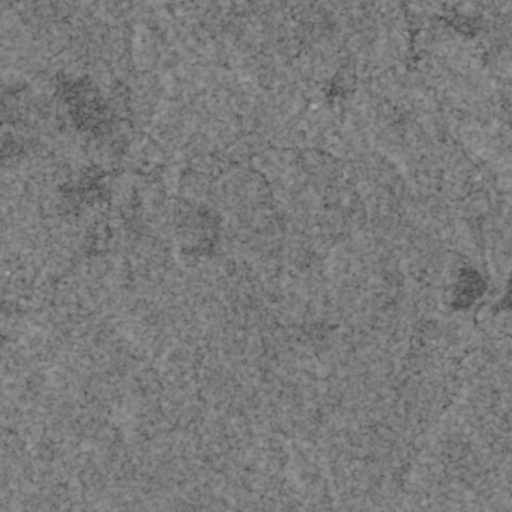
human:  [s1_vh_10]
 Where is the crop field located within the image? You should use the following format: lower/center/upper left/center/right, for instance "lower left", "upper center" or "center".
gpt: The crop field is located in the center right of the image.
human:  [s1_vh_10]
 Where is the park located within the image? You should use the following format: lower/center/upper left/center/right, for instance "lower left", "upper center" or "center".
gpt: The park is located in the upper right of the image.
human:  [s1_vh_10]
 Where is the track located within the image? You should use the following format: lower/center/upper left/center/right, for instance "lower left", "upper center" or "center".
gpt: There is no track in the image.

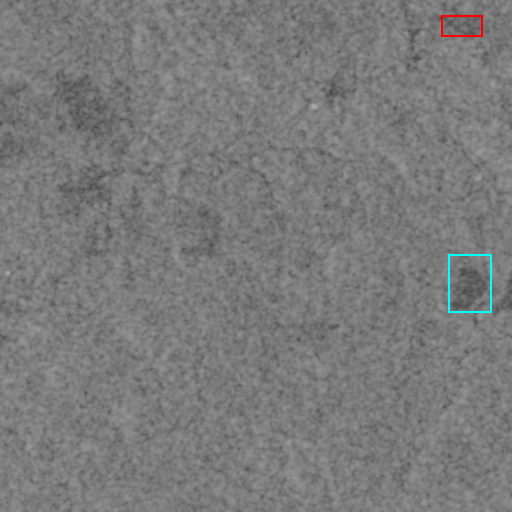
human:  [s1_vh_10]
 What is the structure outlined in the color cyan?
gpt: The structure outlined in cyan is a crop field.
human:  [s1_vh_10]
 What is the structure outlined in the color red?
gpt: The structure outlined in red is a park.
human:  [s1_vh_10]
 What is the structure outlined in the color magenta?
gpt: There is no magenta outline.